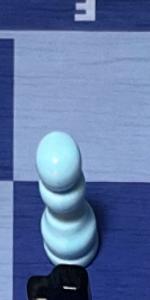
Label: Pawn_White